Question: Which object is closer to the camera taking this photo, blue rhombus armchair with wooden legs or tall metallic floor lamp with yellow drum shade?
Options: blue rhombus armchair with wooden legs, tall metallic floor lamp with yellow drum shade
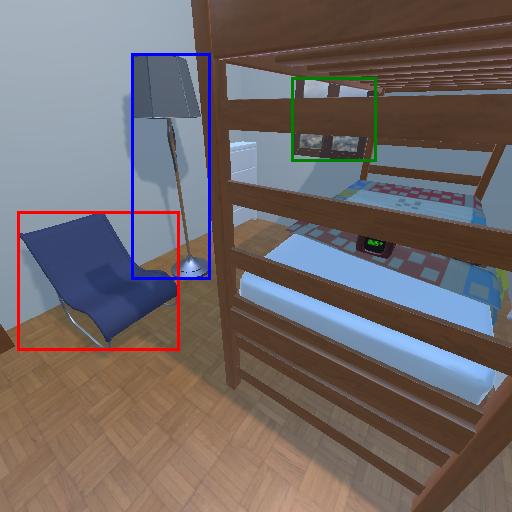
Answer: blue rhombus armchair with wooden legs